Question: I'm new to BizTalk, can anyone help me to work out the following scenario in BizTalk 2010?
In BizTalk orchestration, a message (xml) needs to be sent to a WCF service as a param; the service will return a message as a result. As shown in the screenshot below.

My problem and question is how to construct the 'SimRequest' message, which is an auto generated message part from WCF (when I use 'Add generated items' for consuming WCF), the another message part is 'SimResponse'.
This is my expression for Message Assignment Shape:
'''
varIncomingMessage = msgPI;
varStringParam = varIncomingMessage.OuterXml;
varOutMessage.LoadXml("I dont know what should be put here. Hard code the data schema of the SimRequest Message?");
msgSimRequest.parameters = varOutMessage;
msgSimRequest.parameters.msg = varStringParam;
'''
Please let me know if my question is not clear or you need more info from me. Thanks in advance.
Zalan
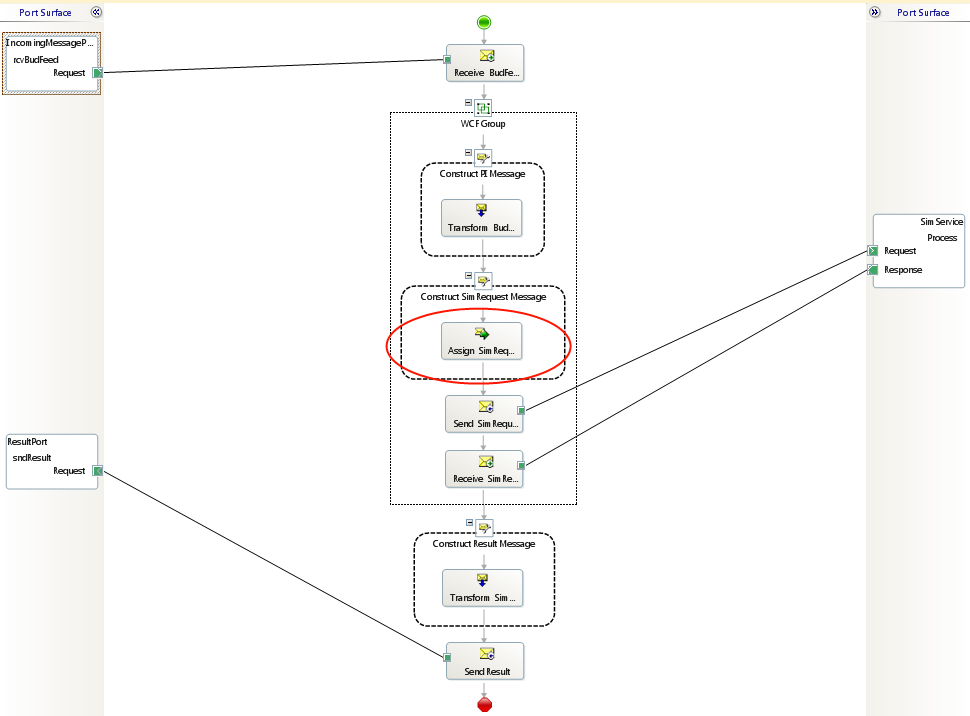
Answer: In BizTalk you construct an instance of a message either:
1. With a transform (the ideal way) which means creating a map. When the transform is executed inside your construct shape it will create an instance of the message, or
2. By constructing it in an assignment which is similar to how you are doing it in your sample above, except that it is probably easier doing it with a static helper method. If you need to pass Biztalk messages as arguments to the method use the XLANGMessage type found in Microsoft.XLANGs.BaseTypes library. You will first need to generate a .net representation of your message schema (using xsd.exe or svcutil.exe) so that you can deserialize the message using XLANGPart.RetrieveAs(typeOf(xxx)). To pass your messages out then you can make your .net method return type XmlDocument and as long as the XML maps to a message schema, BizTalk will take care of the conversion for you.
Hope this helps.
> can you tell me more details about how to construct msg in an
assignment
It's similar to what you have except you use a XmlDocument type and BizTalk will do an implicit cast for you.
Let's say you have a schema called SimRequest.xsd and you have created an orchestration message of this type called .
You need to define a variable of type 'System.Xml.XmlDocument' to hold the XML, which we will call .
Then in your assignment shape:
'''
xmlDocSimRequest = new System.Xml.XmlDocument();
xmlDocSimRequest.LoadXml("<SimRequest xmlns='http://blahblah'>...some data here</SimRequest>");
// Cast to your message - it's as simple as
MySimRequestMessage = xmlDocSimRequest;
'''
To generate the XML you can right click on your schema file in visual studio and select "Generate Instance", which will generate you a basic XML file which can act as a starting point. Note: To use the above method you will need to replace all double quotes with single quotes in the XML you use.